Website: crate-barrel
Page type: delivery-shipping
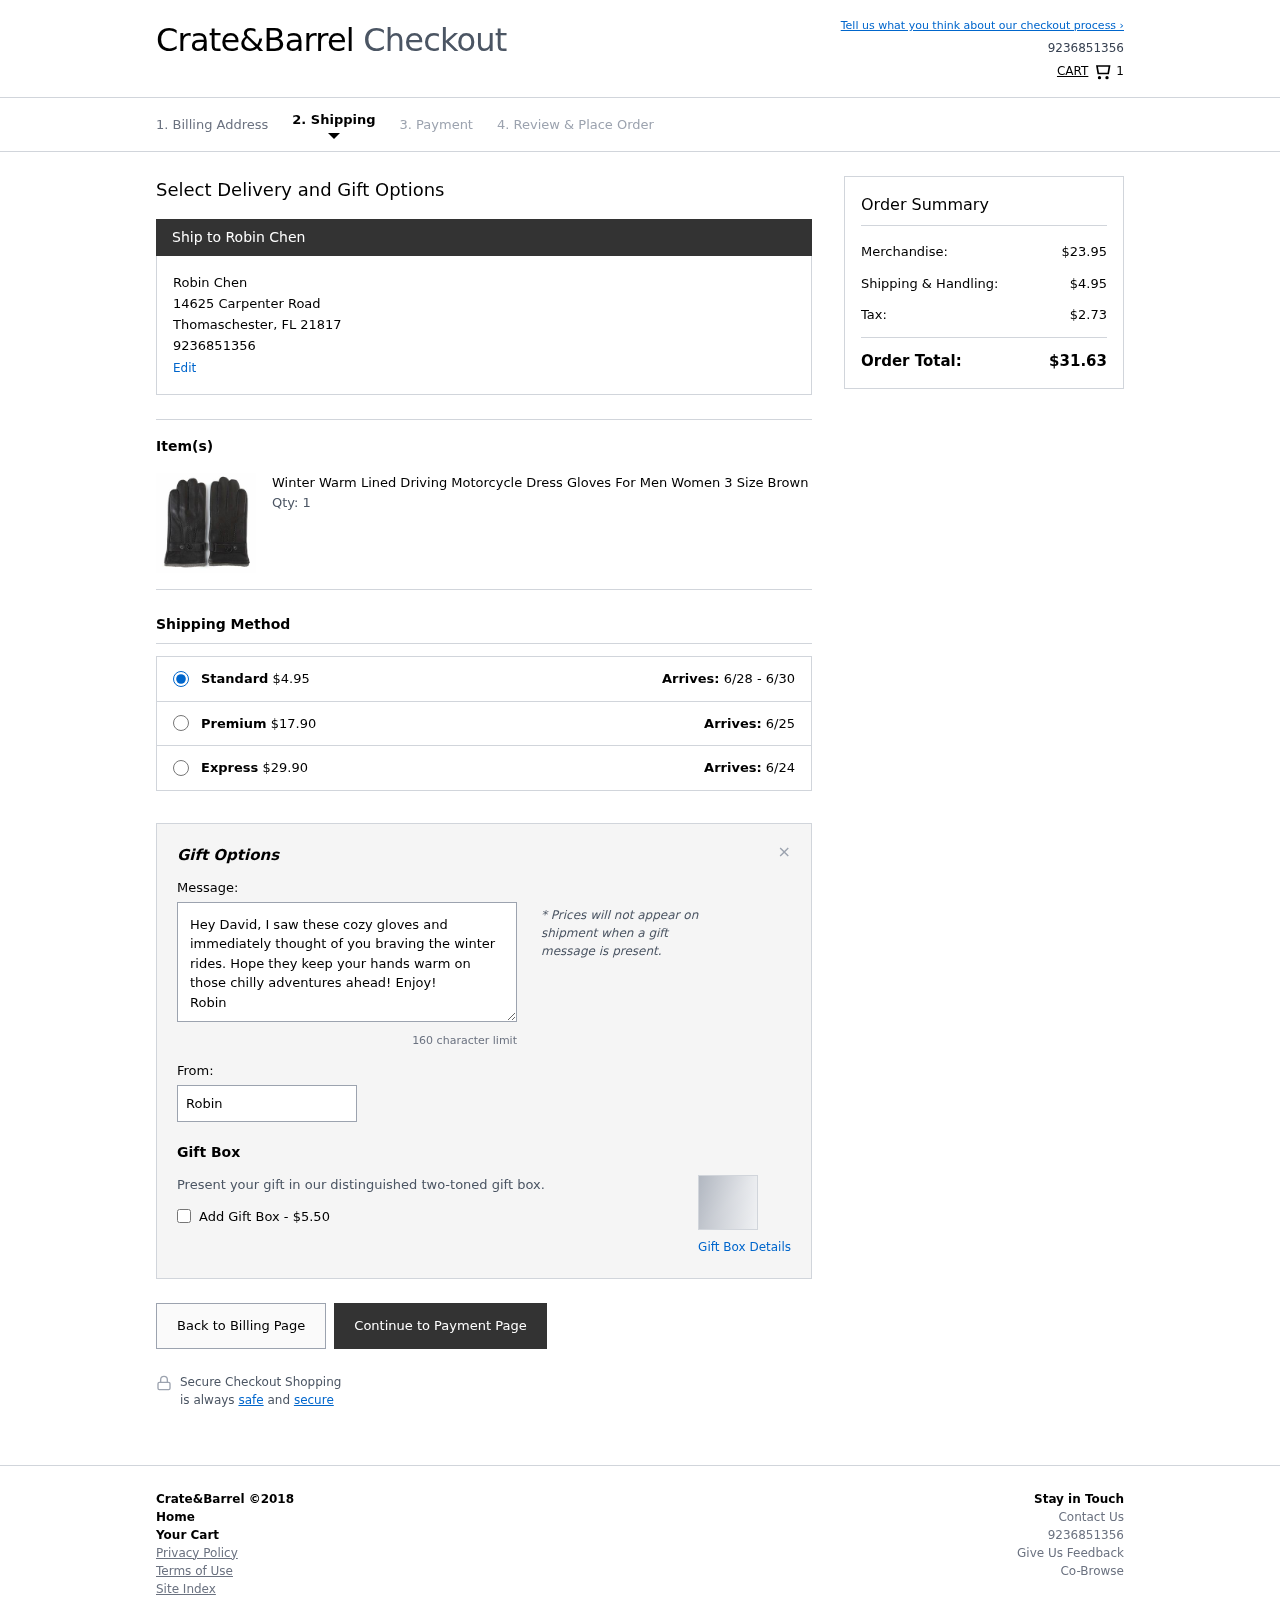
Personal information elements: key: PII_CITY
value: Thomaschester
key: PII_FULLNAME
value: Robin Chen
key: PII_PHONE
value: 9236851356
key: PII_POSTCODE
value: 21817
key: PII_STATE_ABBR
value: FL
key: PII_STREET
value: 14625 Carpenter Road
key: PII_FIRSTNAME
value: Robin
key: PII_LASTNAME
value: Chen
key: PII_FULLNAME2
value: Robin Chen
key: PII_FULLNAME3
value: Robin Chen
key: PII_FIRSTNAME2
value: Robin
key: PII_FIRSTNAME3
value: Robin
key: PII_LASTNAME2
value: Chen
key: PII_LASTNAME3
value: Chen
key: PII_FIRSTNAME_DERIVED
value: Robin
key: PII_LASTNAME_DERIVED
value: Chen
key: PII_FULLNAME_DERIVED
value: Robin Chen
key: PII_NAME_FULL_DERIVED
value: Robin Chen
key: PII_PHONE_LINE
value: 1356
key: PII_PHONE_SUFFIX
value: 1356
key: PII_PHONE2
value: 9236851356
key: PII_PHONE3
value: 9236851356
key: PII_PHONE_NUMERIC
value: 9236851356
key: PII_PHONE_LINE_NUMERIC
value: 1356
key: PII_PHONE_SUFFIX_NUMERIC
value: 1356
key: PII_PHONE2_NUMERIC
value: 9236851356
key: PII_PHONE3_NUMERIC
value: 9236851356
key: PII_PHONE_DIGITS
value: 9236851356
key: PII_PHONE_LAST4
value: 1356
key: PII_GIFT_MESSAGE
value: Hey David, I saw these cozy gloves and immediately thought of you braving the winter rides. Hope they keep your hands warm on those chilly adventures ahead! Enjoy!
Robin
Product elements: key: PRODUCT1_NAME
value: Winter Warm Lined Driving Motorcycle Dress Gloves For Men Women 3 Size Brown
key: PRODUCT1_QUANTITY
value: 1
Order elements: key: ORDER_NUM_ITEMS
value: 1
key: ORDER_SHIPPING_COST
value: $4.95
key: ORDER_DELIVERY_DATE
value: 6/28 - 6/30
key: PREMIUM_SHIPPING_COST
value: $17.90
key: PREMIUM_DELIVERY_DATE
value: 6/25
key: EXPRESS_SHIPPING_COST
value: $29.90
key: EXPRESS_DELIVERY_DATE
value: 6/24
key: ORDER_SUBTOTAL
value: $23.95
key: ORDER_SHIPPING_COST2
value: $4.95
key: ORDER_TAX
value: $2.73
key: ORDER_TOTAL
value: $31.63